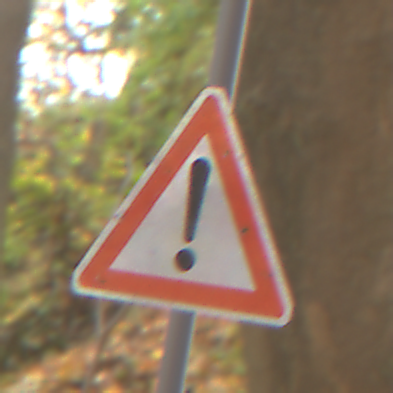
Verkehrszeichen: Gefahrenstelle
Umgebung: Outdoor, Nature
Tageszeit: MorningAfternoon
Wetter: Overcast
Licht: Natural
Jahreszeit: Autumn
Kontrast: LowContrast